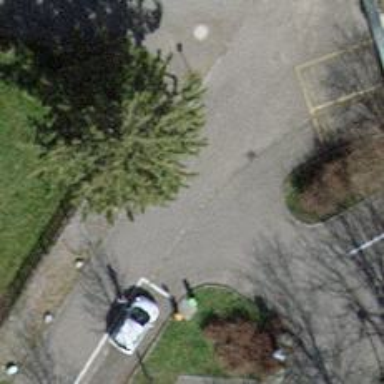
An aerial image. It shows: Asphalt road designated for service vehicles.